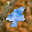
Label: 4